Question: Is possible to create a dropdown menu in tabs like the ones in the configuration of apex:

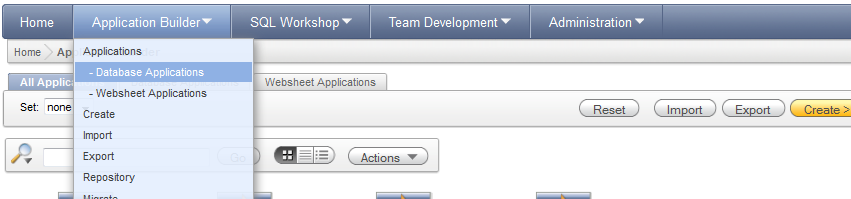
Answer: Yes, see <URL>